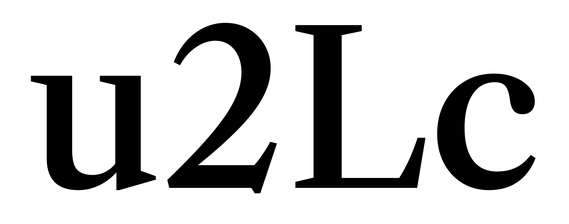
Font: LibreCaslonText_Medium